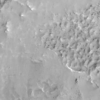
Label: not_dusty